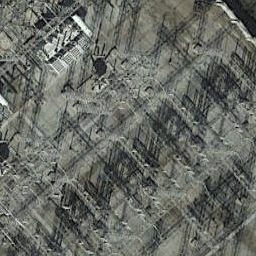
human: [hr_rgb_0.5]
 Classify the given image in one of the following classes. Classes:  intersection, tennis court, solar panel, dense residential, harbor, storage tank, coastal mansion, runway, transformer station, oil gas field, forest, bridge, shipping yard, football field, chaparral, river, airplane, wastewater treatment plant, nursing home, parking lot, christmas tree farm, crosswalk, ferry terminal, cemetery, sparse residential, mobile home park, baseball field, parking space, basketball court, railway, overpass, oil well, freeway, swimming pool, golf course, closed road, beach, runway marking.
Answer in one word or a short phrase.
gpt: transformer station